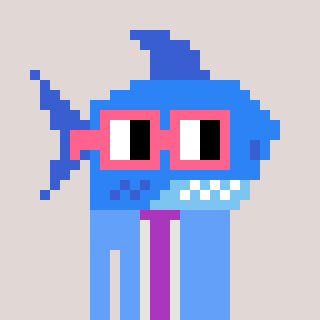
a pixel art character with square pink glasses, a shark-shaped head and a blue-colored body on a warm background